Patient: sex F, age 59
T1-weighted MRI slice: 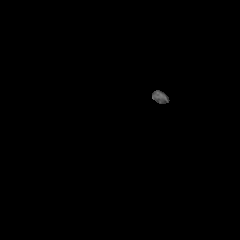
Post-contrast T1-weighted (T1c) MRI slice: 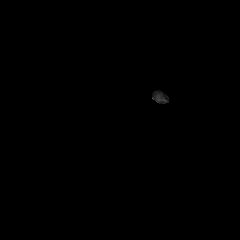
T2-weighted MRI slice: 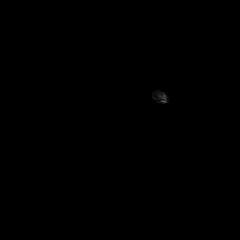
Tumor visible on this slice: no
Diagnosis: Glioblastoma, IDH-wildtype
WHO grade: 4